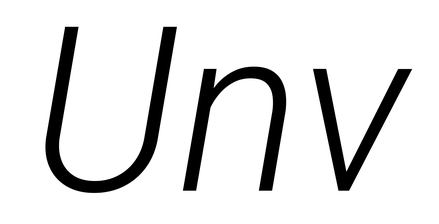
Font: Roboto-Italic_Light_Italic